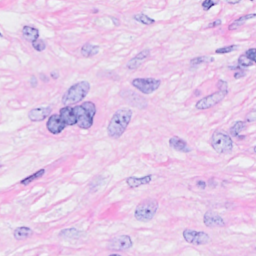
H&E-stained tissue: Breast